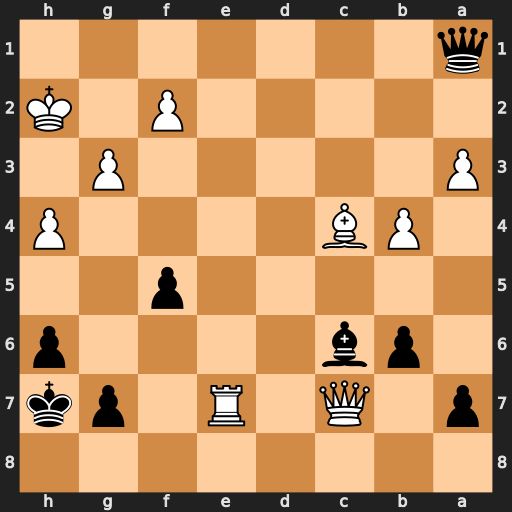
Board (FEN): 8/p1Q1R1pk/1pb4p/5p2/1PB4P/P5P1/5P1K/q7
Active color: b
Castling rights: -
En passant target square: -
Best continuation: Qh1#